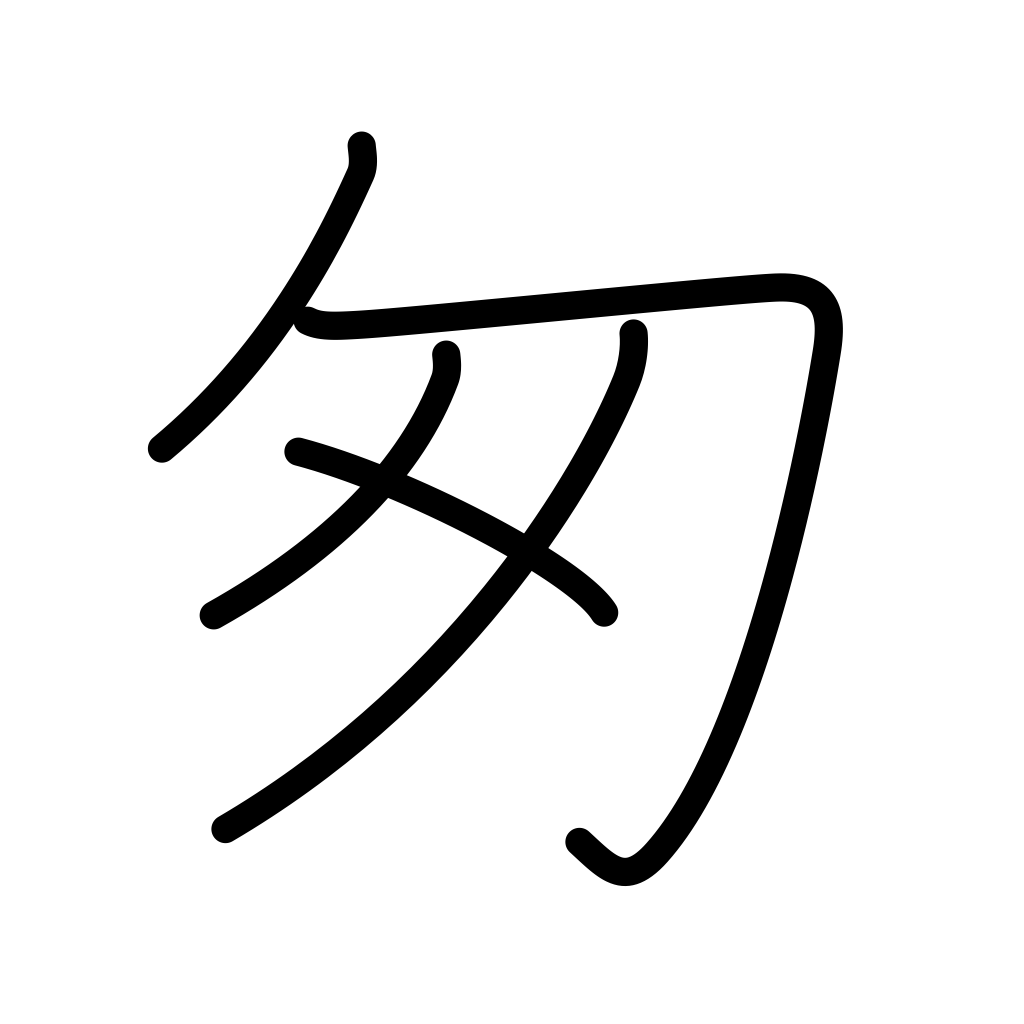
Meaning: rush, hurry, be flustered